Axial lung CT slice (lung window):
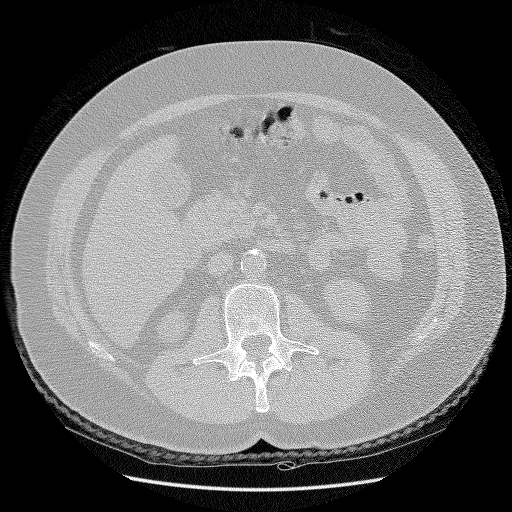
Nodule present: no